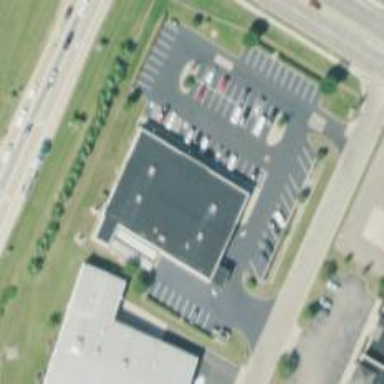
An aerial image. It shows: Building.